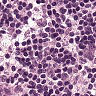
Metastatic tissue present: no